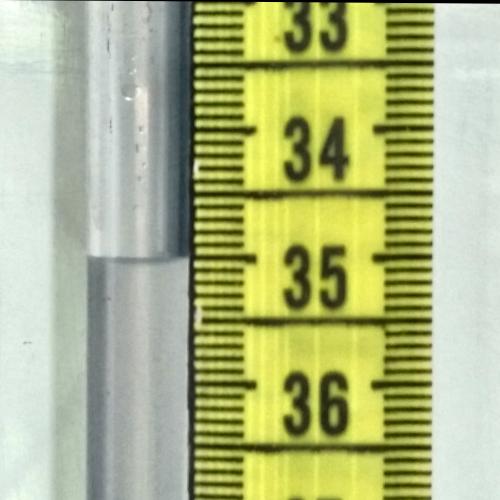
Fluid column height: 35.0 cm